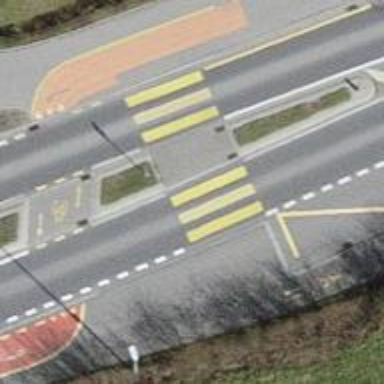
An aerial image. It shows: Uncontrolled zebra crossing with central island.